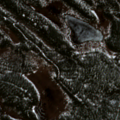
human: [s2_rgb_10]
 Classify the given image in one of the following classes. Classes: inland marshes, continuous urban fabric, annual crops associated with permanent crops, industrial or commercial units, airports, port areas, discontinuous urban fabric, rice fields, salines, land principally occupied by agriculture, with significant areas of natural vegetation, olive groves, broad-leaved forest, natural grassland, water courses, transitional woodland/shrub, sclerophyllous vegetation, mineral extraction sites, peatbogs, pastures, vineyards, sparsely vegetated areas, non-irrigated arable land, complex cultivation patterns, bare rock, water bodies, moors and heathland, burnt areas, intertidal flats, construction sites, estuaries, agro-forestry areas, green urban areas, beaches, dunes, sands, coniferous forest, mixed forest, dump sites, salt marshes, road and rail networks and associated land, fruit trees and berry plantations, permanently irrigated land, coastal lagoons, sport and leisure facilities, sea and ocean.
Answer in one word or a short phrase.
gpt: coniferous forest